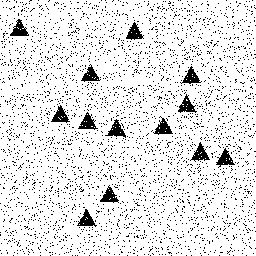
Squares: 0
Triangles: 13
Stars: 0
Total shapes: 13